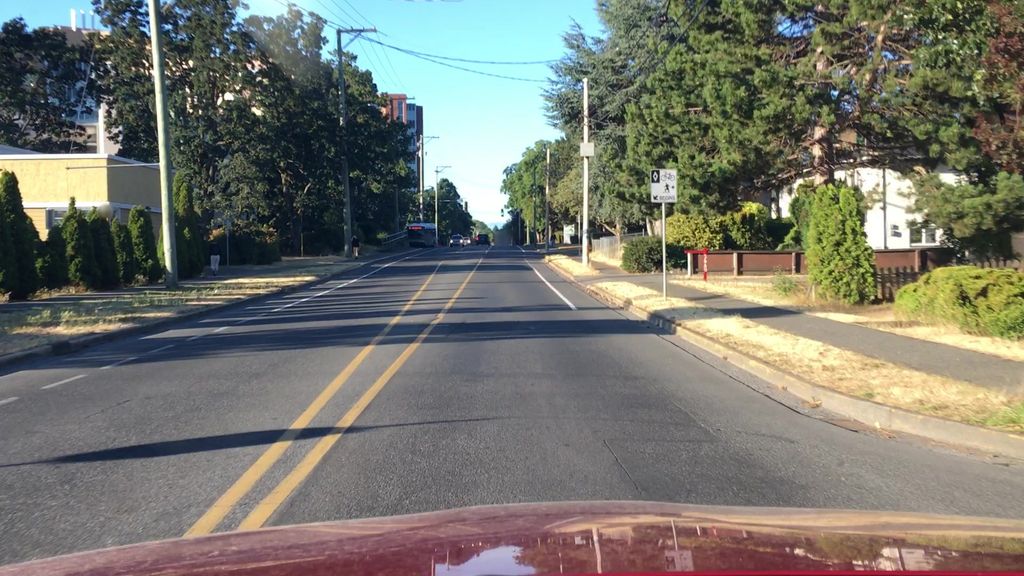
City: victoria